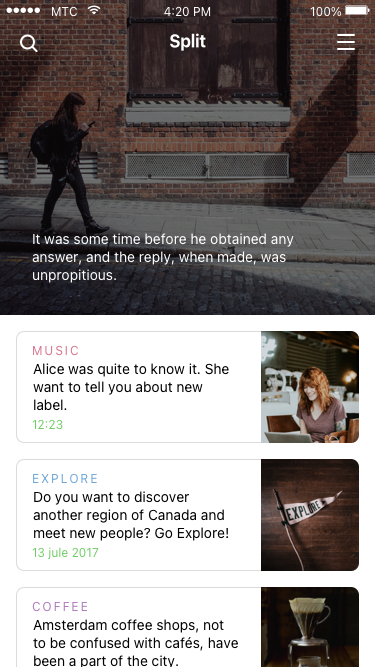
Text in this UI design:
It was some time before he obtained any answer, and the reply, when made, was unpropitious.